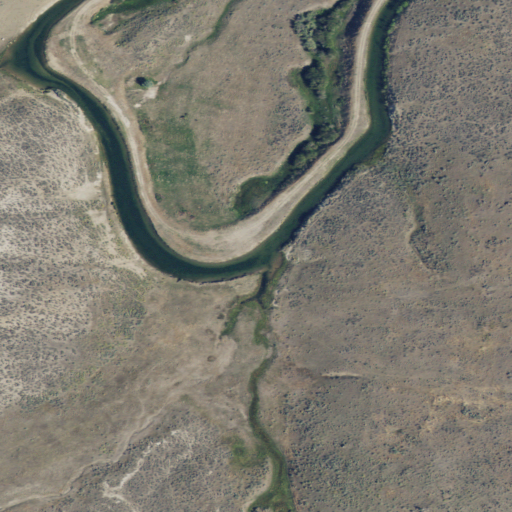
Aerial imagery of valley in Montana named Spring Gulch containing shrub and grassland